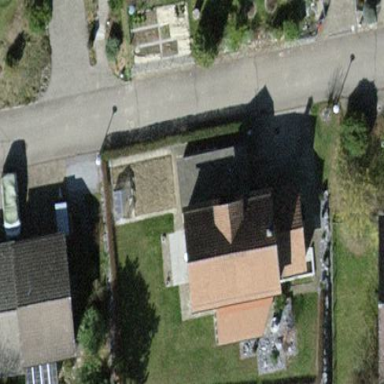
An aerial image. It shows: Detached building with gabled roof.